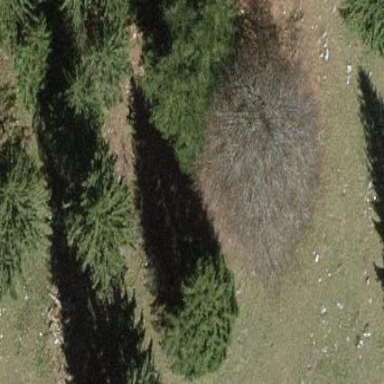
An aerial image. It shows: Evergreen needle-leaved forest.